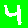
Digit: 4